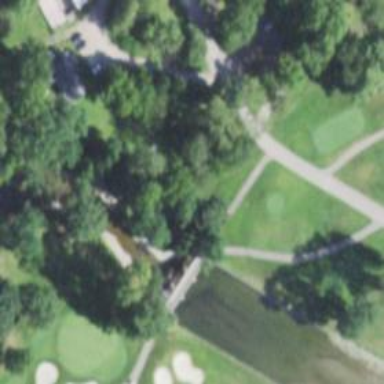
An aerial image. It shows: Service road with bridge used as golf cart path.